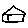
Label: house